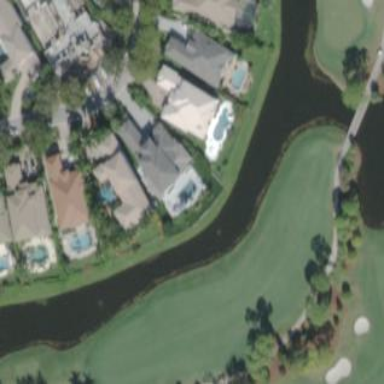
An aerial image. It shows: Water hazard in golf course. The hazard is natural water feature.